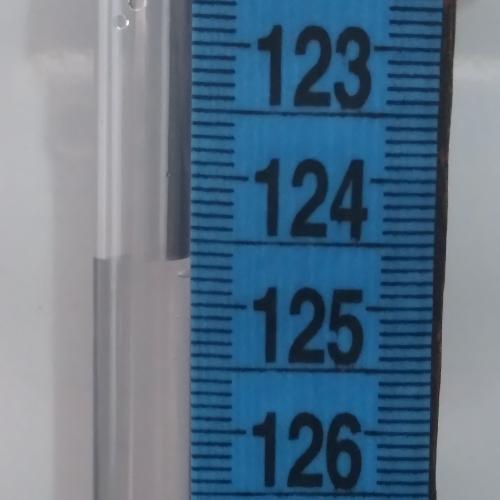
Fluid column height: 124.6 cm